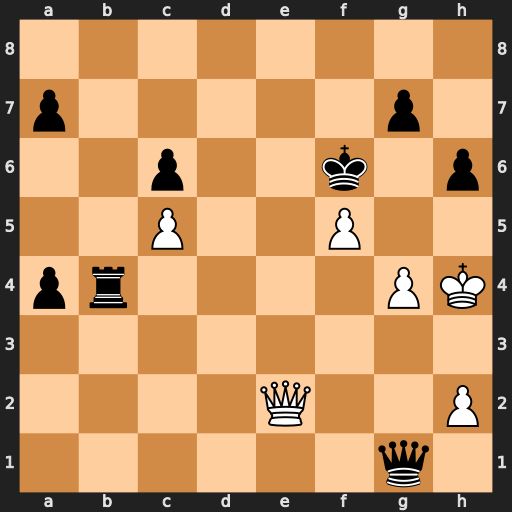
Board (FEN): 8/p5p1/2p2k1p/2P2P2/pr4PK/8/4Q2P/6q1
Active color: w
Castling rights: -
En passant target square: -
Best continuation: Qe6#